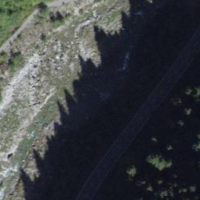
EUNIS habitat code: 15
Species observed at this site:
Cornus sanguinea
Argynnis paphia